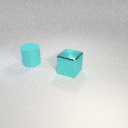
large cyan metal cube in front of large cyan rubber cylinder